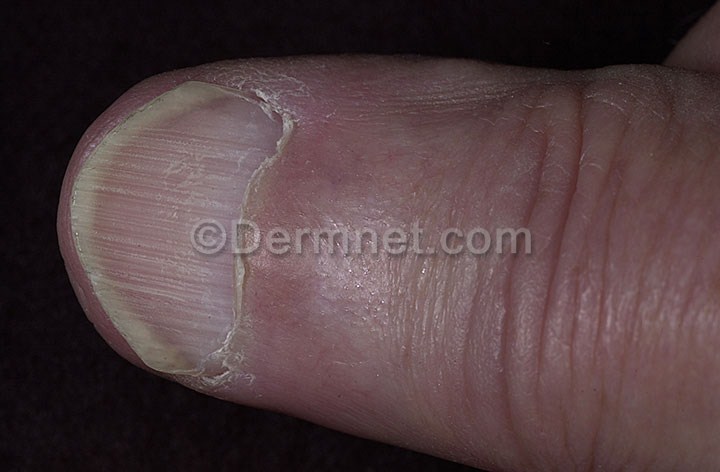
Disease: Nail Fungus and other Nail Disease